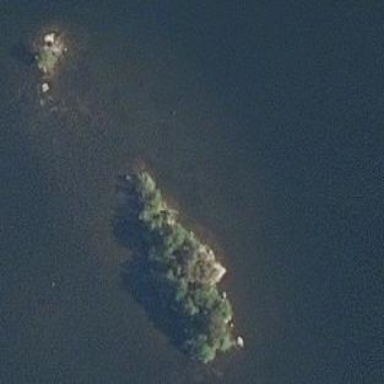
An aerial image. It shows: Island.